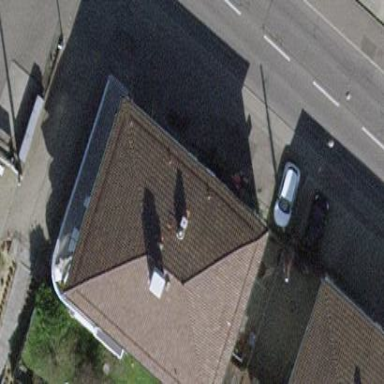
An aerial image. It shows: Hipped building.